Field crop: maize
Growth stage: 2
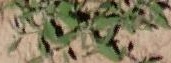
Species: atriplex